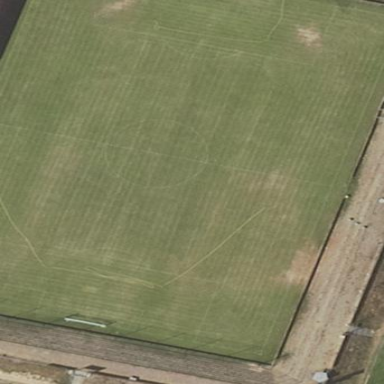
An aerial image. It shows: Soccer pitch with grass surface for leisure land.